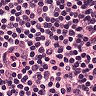
Metastatic tissue present: no